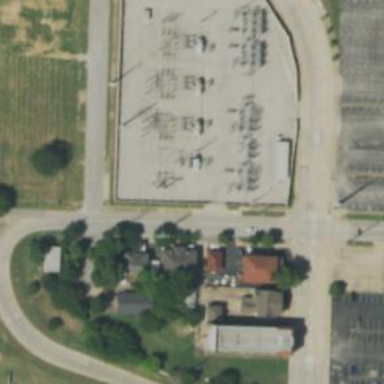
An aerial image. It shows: Distribution-level power substation.